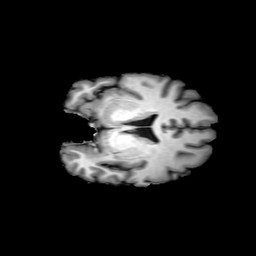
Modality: T1w
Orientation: coronal
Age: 47
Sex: female
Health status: healthy